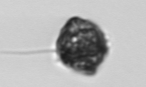
Label: Kryptoperidinium_triquetrum